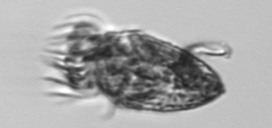
Label: Tontonia_appendiculariformis